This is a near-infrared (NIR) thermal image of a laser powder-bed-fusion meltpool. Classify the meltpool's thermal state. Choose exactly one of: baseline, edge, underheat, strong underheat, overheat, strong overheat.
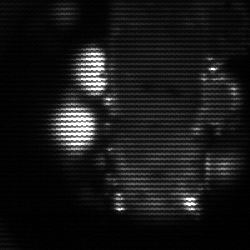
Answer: strong underheat